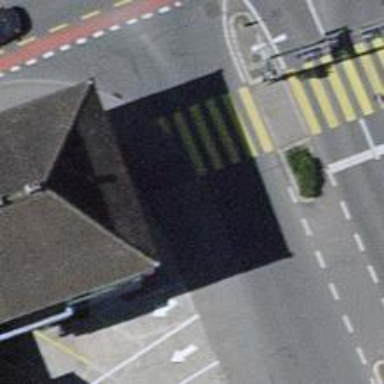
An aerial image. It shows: Zebra crossing on footway.